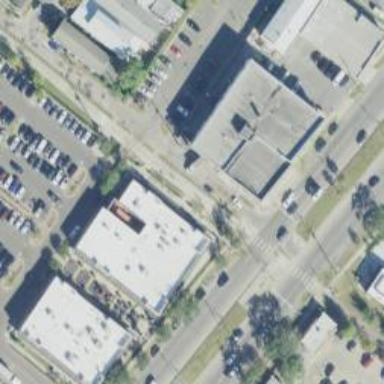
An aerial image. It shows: Commercial building.